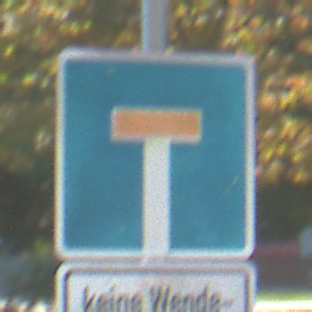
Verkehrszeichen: Sackgasse
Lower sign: HinweisGeaenderteVorfahrtVerkehrsfuehrungVerkehrsregelung3
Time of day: Midday
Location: Outdoor (Urban)
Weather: Clear
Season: NotSpecified
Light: Natural